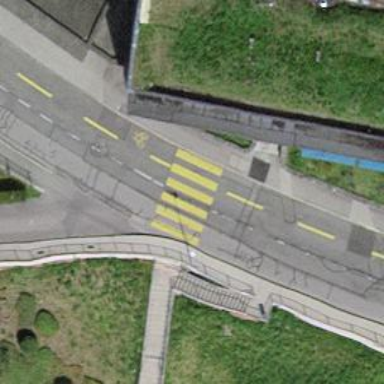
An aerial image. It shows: Marked crossing with zebra markings.